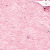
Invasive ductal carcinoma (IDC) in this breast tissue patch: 0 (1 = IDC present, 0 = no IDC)